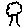
Label: tree